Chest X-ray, PA view. Patient: 31 years old, sex M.
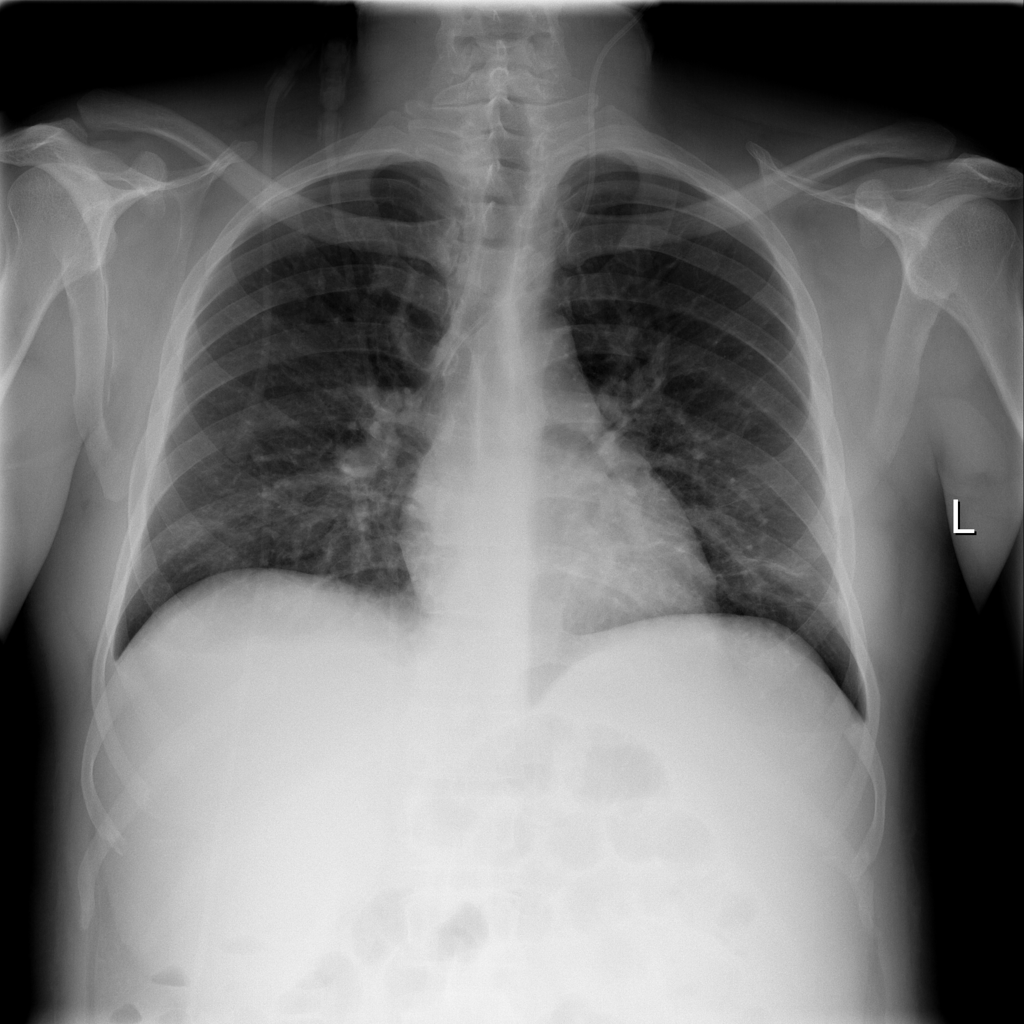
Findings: Atelectasis